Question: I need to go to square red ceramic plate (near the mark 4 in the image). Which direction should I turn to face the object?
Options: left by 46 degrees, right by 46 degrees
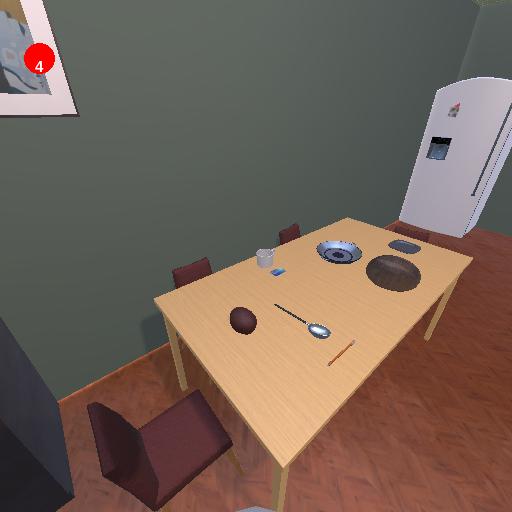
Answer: left by 46 degrees